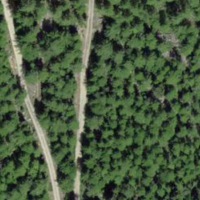
EUNIS habitat code: 43
Species observed at this site:
Arctostaphylos uva-ursi
Sempervivum montanum